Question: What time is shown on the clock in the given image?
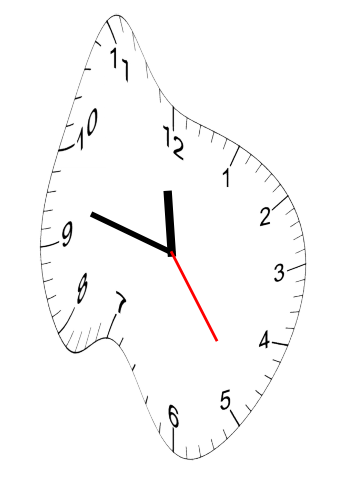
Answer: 11:47:24